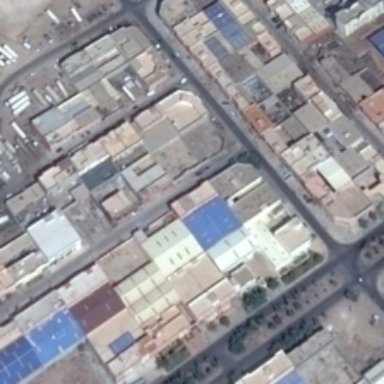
In the shown blocks  we can see factory buildings and parked trucks together with trees growing along the roads .